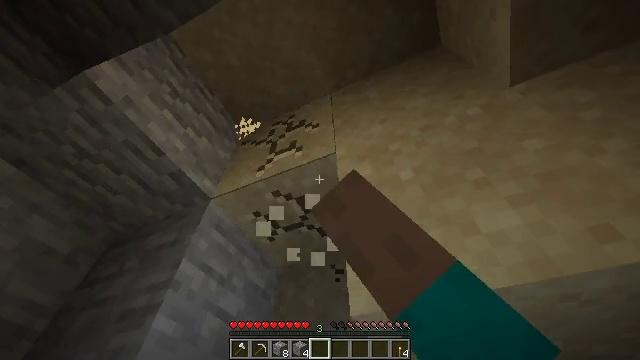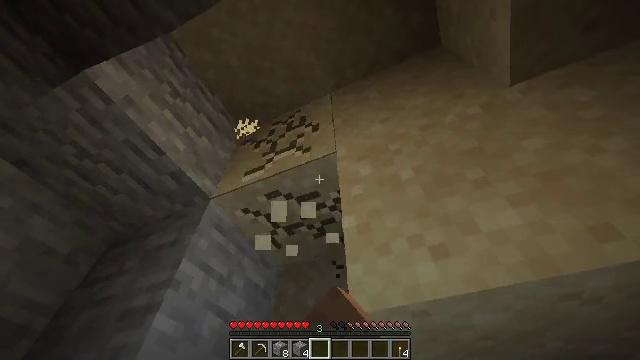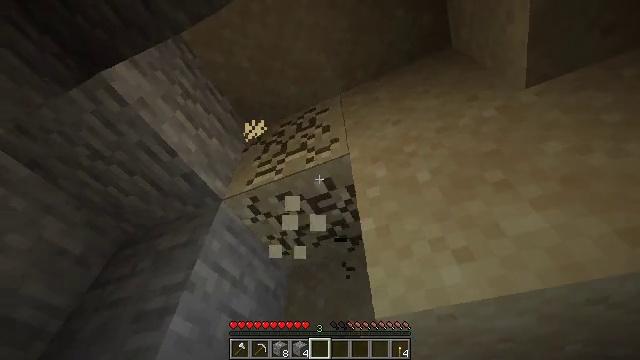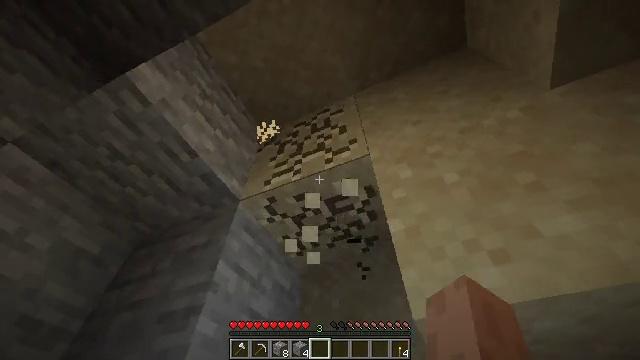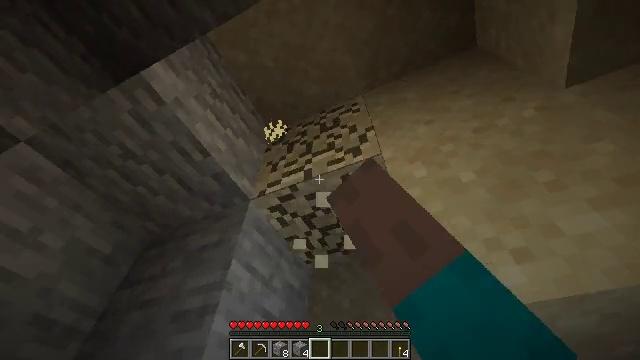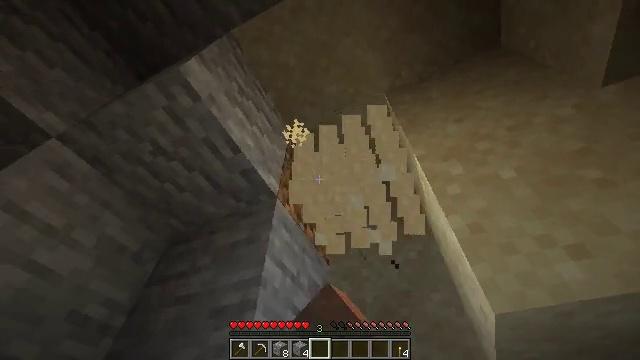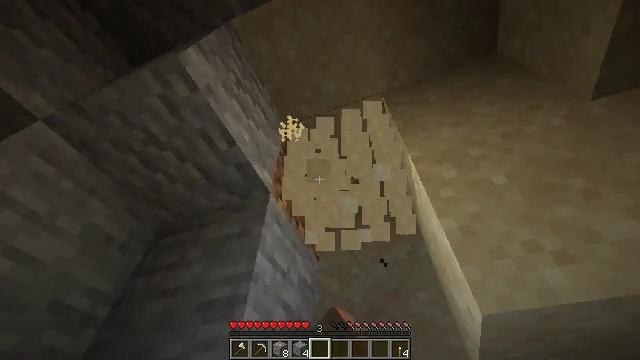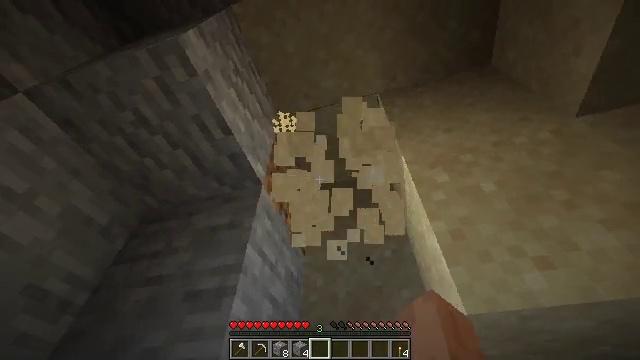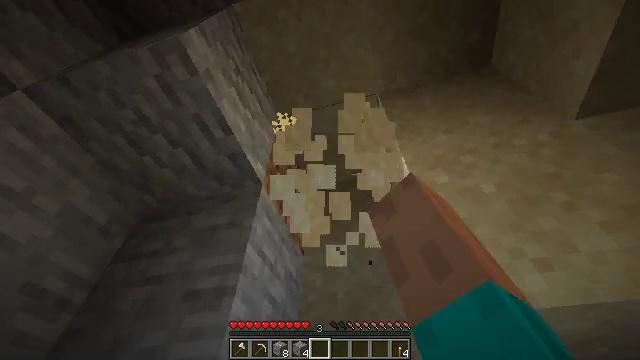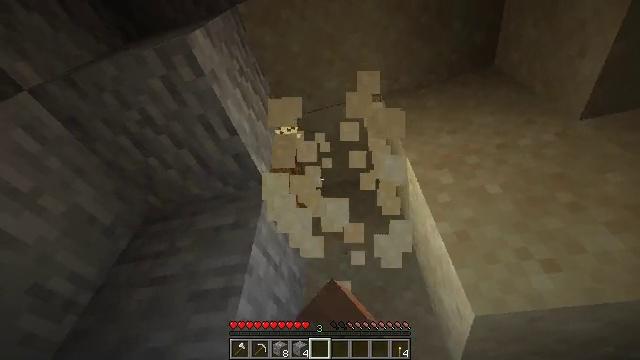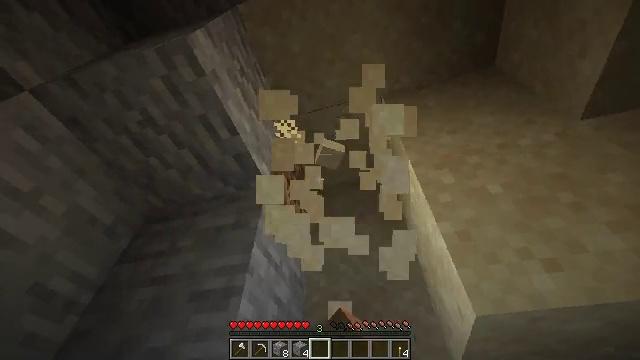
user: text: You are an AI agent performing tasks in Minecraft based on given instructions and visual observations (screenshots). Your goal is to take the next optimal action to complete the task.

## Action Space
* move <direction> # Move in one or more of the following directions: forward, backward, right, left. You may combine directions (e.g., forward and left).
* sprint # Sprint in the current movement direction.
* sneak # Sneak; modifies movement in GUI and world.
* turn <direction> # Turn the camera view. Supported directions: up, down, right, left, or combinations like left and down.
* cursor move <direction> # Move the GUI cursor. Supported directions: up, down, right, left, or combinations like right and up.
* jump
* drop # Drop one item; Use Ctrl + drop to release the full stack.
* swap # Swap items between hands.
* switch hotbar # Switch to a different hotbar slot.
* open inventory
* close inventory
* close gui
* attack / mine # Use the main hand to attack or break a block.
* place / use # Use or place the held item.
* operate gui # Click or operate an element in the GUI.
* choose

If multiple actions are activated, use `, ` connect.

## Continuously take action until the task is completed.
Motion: motion action
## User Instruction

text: Break the sand block.
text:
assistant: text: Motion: attack / mine
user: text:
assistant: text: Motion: move left, attack / mine
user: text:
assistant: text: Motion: move left, attack / mine
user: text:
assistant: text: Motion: move left, attack / mine
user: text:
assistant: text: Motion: attack / mine
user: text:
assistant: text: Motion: turn right, attack / mine
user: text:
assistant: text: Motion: turn right and down, attack / mine
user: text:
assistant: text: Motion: attack / mine
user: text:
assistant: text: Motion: attack / mine
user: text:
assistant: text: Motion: attack / mine
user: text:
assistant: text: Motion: attack / mine